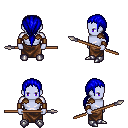
a pixel art fantasy rpg character, male body template, dark elf, purple skin, leather shoulder armor, robe skirt, blue ponytail hairstyle, leather bracers, metal boots, spear, four views (front, back, left, right), 2x2 character sprite sheet, small pixel art, hard edges, no anti-aliasing